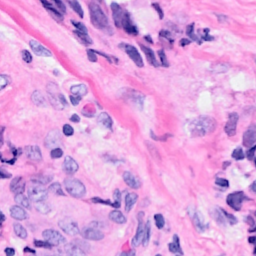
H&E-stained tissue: Breast